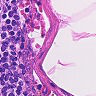
Metastatic tissue present: no